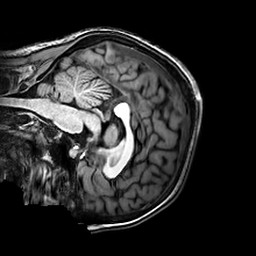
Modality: T1w
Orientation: sagittal
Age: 22
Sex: female